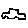
Label: car